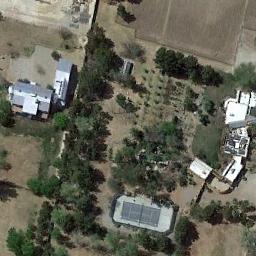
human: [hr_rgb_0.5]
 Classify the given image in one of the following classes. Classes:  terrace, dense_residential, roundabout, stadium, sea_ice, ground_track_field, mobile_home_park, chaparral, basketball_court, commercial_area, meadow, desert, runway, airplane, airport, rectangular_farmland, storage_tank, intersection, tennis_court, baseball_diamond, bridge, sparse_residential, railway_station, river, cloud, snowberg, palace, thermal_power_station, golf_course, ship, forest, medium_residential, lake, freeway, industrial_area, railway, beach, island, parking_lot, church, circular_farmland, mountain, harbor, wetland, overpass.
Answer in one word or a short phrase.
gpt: tennis_court